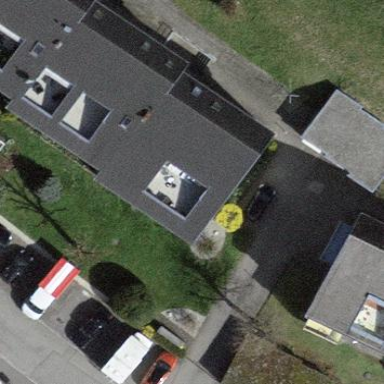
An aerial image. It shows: Terrace building.